Current action and preconditions to check: trajectory_clear

Your task: For each precondition in the list above, predict whether it will hold at this action.

Consider the current scene as observed from the mobile robot's camera, and analyze the predicted future states of all dynamic agents (e.g., people, animals, vehicles, or any moving entities) within the NEXT SECOND.

IMPORTANT: Only answer "very likely" if you are absolutely certain—based on strong, clear evidence—that a dynamic agent will violate the precondition in the predicted future state. Do NOT answer "very likely" for unlikely, ambiguous, or low-probability risks.

Ask yourself for each precondition: Is there a high probability, with clear and convincing evidence, that the predicted future states of any dynamic agent will interfere with the predicted future state of the currently executing action within the NEXT SECOND, causing that precondition to fail?

Assess the risk level based on these predictions. Use "likely" or "very likely" if motions create a clear risk of interference.

Use "neutral" or "improbable" if agents are nearby but their predicted paths are clearly diverging or non-conflicting.

Failure Risk Categories: "very improbable", "improbable", "neutral", "likely", "very likely"

Answer Format: Output ONLY the probability_of_failure value from these categories: "very improbable", "improbable", "neutral", "likely", "very likely"

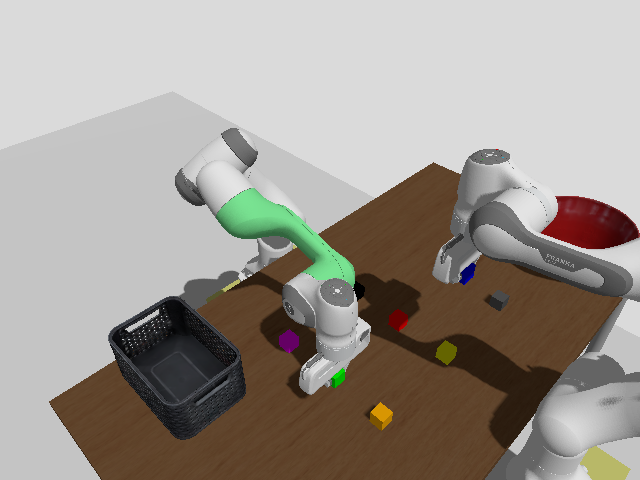

Answer: very improbable